Question: I have 6 images that I want to have at the bottom and one large image above them. I am trying to make an image gallery.
I have set margin-top to the 6 images. I have added the other image which I want larger for the preview image but it seems to be making the other images move down and some out of the div. I know this may have something to do with the images being floated? I am a bit confused on where to put the float I initially just floated the images but it didn't seem to need it I guess because they're inline.I may possibly need to put them in divs? Overall I'm just confused :/
Here is an image to make it clear what I want to achieve:

Here is my code:
HTML
'''
<div class="mainInfo">
<div class="gallery">
<!-----this is the first image I want to be the large preview--->
<a href="#"><img src="../assets/images/gallery/gallery3.png" alt=""></a>
<a href="#"><img src="../assets/images/gallery/gallery1.png" alt=""></a>
<a href="#"><img src="../assets/images/gallery/gallery2.png" alt=""></a>
<a href="#"><img src="../assets/images/gallery/gallery3.png" alt=""></a>
<a href="#"><img src="../assets/images/gallery/gallery4.png" alt=""></a>
<a href="#"><img src="../assets/images/gallery/gallery5.png" alt=""></a>
<a href="#"><img src="../assets/images/gallery/gallery6.png" alt=""></a>
</div>
<!--END OF MAIN INFO-->
</div>
'''
CSS
'''
.mainInfo {
height: 650px;
background-color:#FCFCFC;
color:#001D5D;
padding: 100px 0 0 30px;
/* .............Gallery section........... */
.gallery {
float: left;
}
.gallery img {
width:140px;
height:auto;
margin:365px 0 0 15px;
}
.displayImage img {
width:400px;
height: auto;
margin: 0 auto;
padding:10px 0 0 30px;
}
/* .............Gallery section END........... */
'''
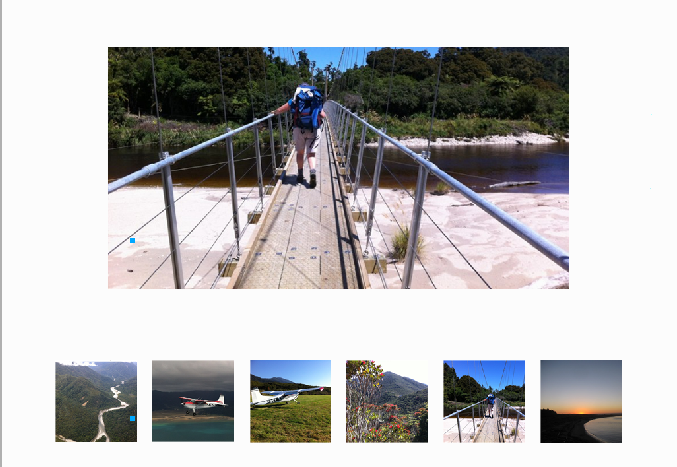
Answer: Do something like this,then you can position first images as per your wish.
Something you will get in <URL>
'''
<div class="mainInfo">
<div class="gallery">
<div class="bigpic">
<a href="#"><img src="../assets/images/gallery/gallery3.png" alt=""></a>
</div>
<a href="#"><img src="../assets/images/gallery/gallery1.png" alt=""></a>
<a href="#"><img src="../assets/images/gallery/gallery2.png" alt=""></a>
<a href="#"><img src="../assets/images/gallery/gallery3.png" alt=""></a>
<a href="#"><img src="../assets/images/gallery/gallery4.png" alt=""></a>
<a href="#"><img src="../assets/images/gallery/gallery5.png" alt=""></a>
<a href="#"><img src="../assets/images/gallery/gallery6.png" alt=""></a>
</div>
</div>
'''